Question: I'd like to be able to change the style options of one of the default ttk styles (clam).
Whats the best way to make this menubutton match the default white of the entries around it?

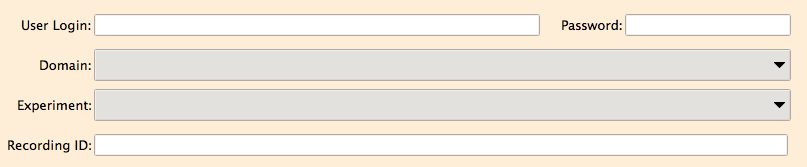
Answer: The thing that makes them look different is mostly the background, so i assume you want to make the background white?
You can change the background using:
'''
s = ttk.Style()
s.theme_use('clam')
s.configure('TMenubutton', background='white')
'''
However, the background then changes back to normal when you hover you mouse over it (when it's active). To make the background white all the time use:
'''
s.map('TMenubutton', background=[('active','white')])
'''